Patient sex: M
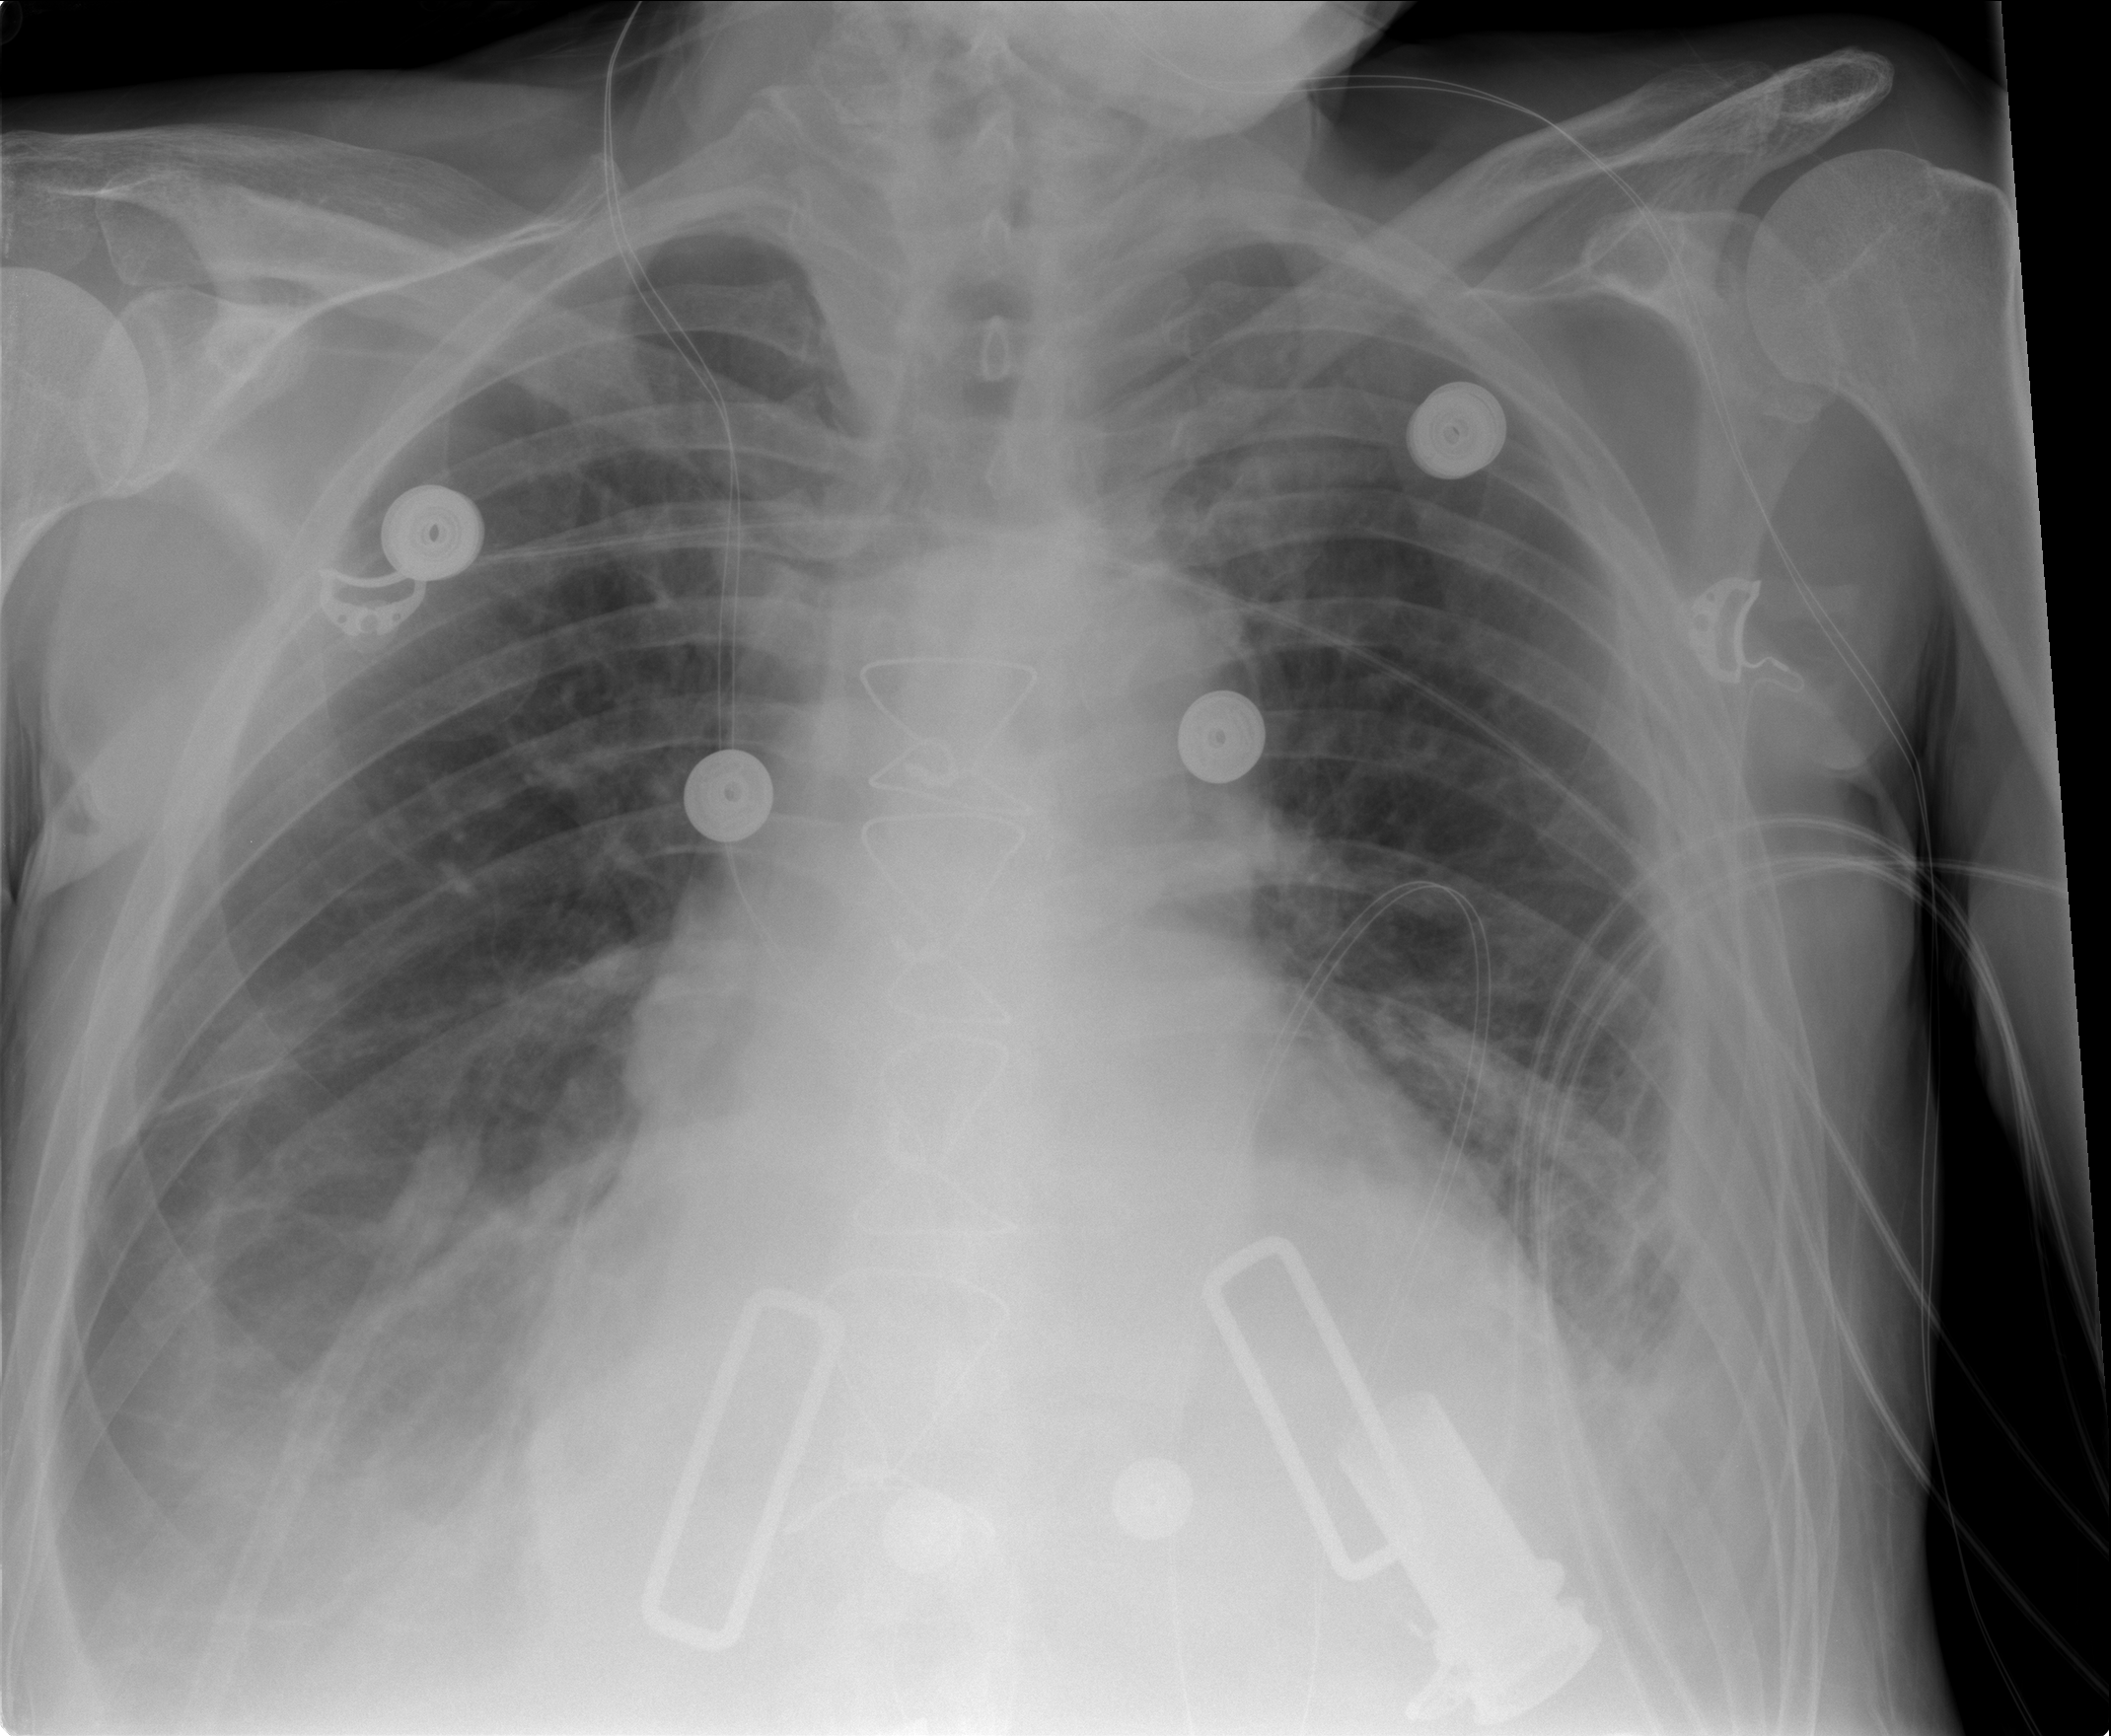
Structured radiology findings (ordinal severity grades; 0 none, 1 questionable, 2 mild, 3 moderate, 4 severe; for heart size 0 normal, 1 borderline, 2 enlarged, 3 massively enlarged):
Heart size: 2
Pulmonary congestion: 2
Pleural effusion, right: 2
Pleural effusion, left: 2
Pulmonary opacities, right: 0
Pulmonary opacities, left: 0
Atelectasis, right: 2
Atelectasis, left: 2